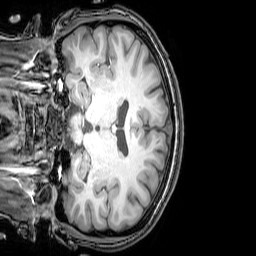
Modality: T1w
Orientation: coronal
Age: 22
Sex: female
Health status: healthy
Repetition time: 0.081 s
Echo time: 0.037 s